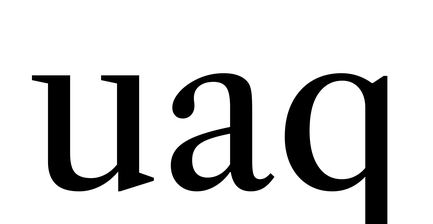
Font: LibreCaslonText_Regular